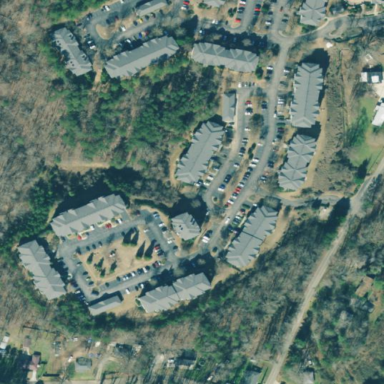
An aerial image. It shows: Residential area.